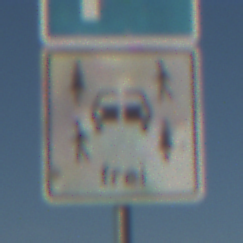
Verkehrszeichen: CarsharingfahrzeugeFrei
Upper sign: Parken
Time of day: MorningAfternoon
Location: Outdoor (Nature)
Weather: Clear
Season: Autumn
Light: Natural